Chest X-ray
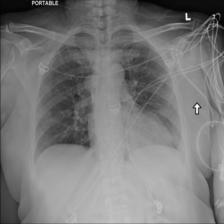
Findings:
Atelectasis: negative
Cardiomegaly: negative
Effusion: negative
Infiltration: negative
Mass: negative
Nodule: negative
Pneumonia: negative
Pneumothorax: negative
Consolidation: negative
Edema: negative
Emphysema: negative
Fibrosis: negative
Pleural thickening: negative
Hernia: negative